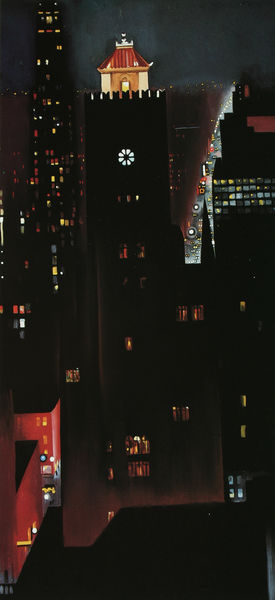
Titel: New York, Night
Künstler: Georgia O'Keeffe
Standort: Nebraksa
Institution: Nebraska Art Collection
Schlagwörter: dunkel, schatten, weiß, stadt, fenster, grau, hell, licht, lichter, nacht, orange, strasse, rot, turm, beleuchtung, scheinwerfer, türme, beleuchtet, rosette, hochhaus, new york, o'eeffe